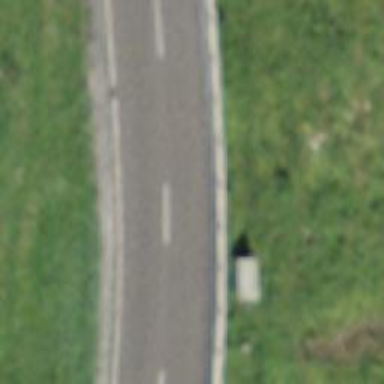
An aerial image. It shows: Tertiary road with asphalt surface.